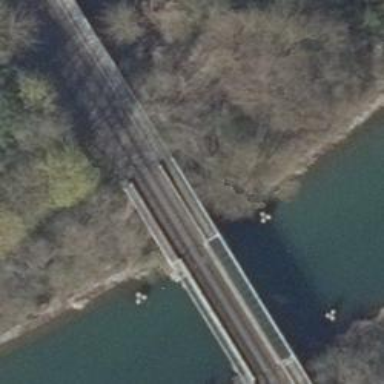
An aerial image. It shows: Beam bridge structure.